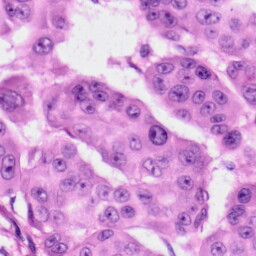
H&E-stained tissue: Skin